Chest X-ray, PA view. Patient: 65 years old, sex F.
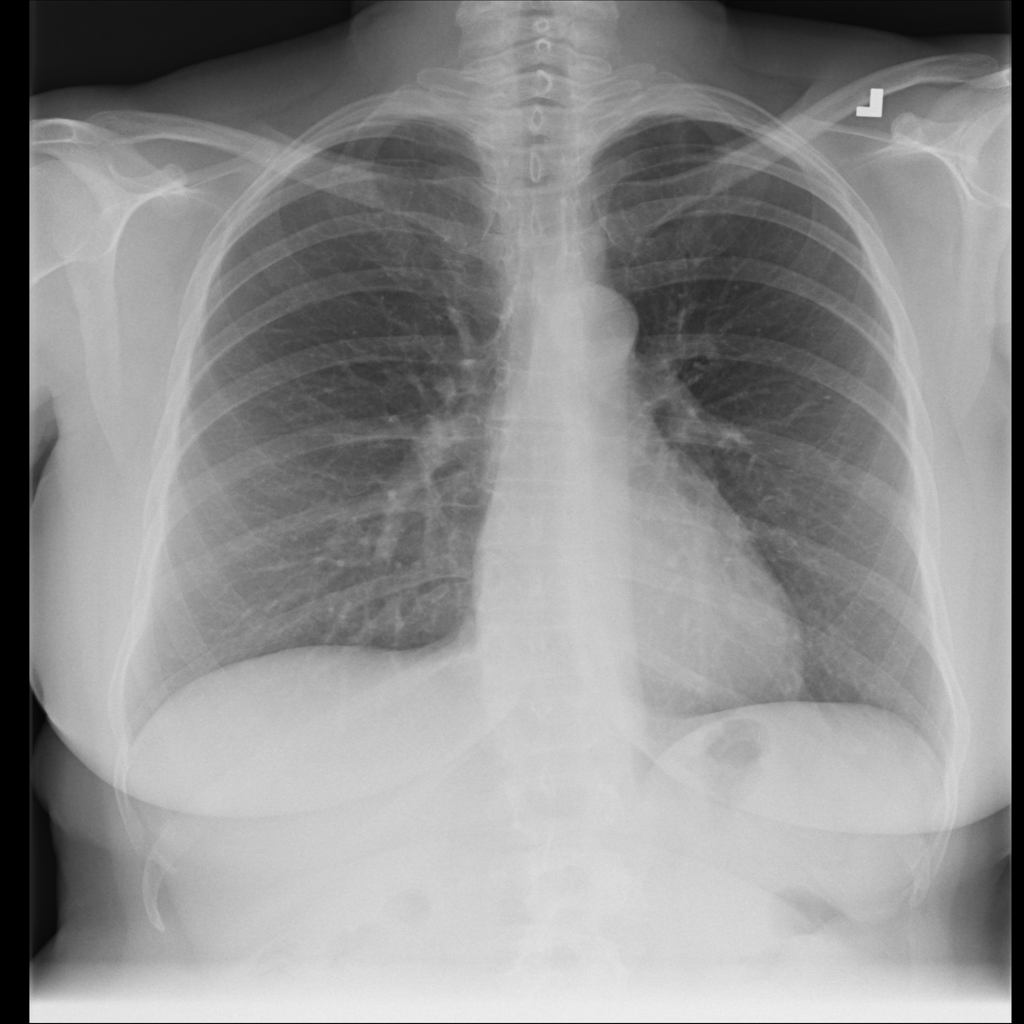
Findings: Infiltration